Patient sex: F
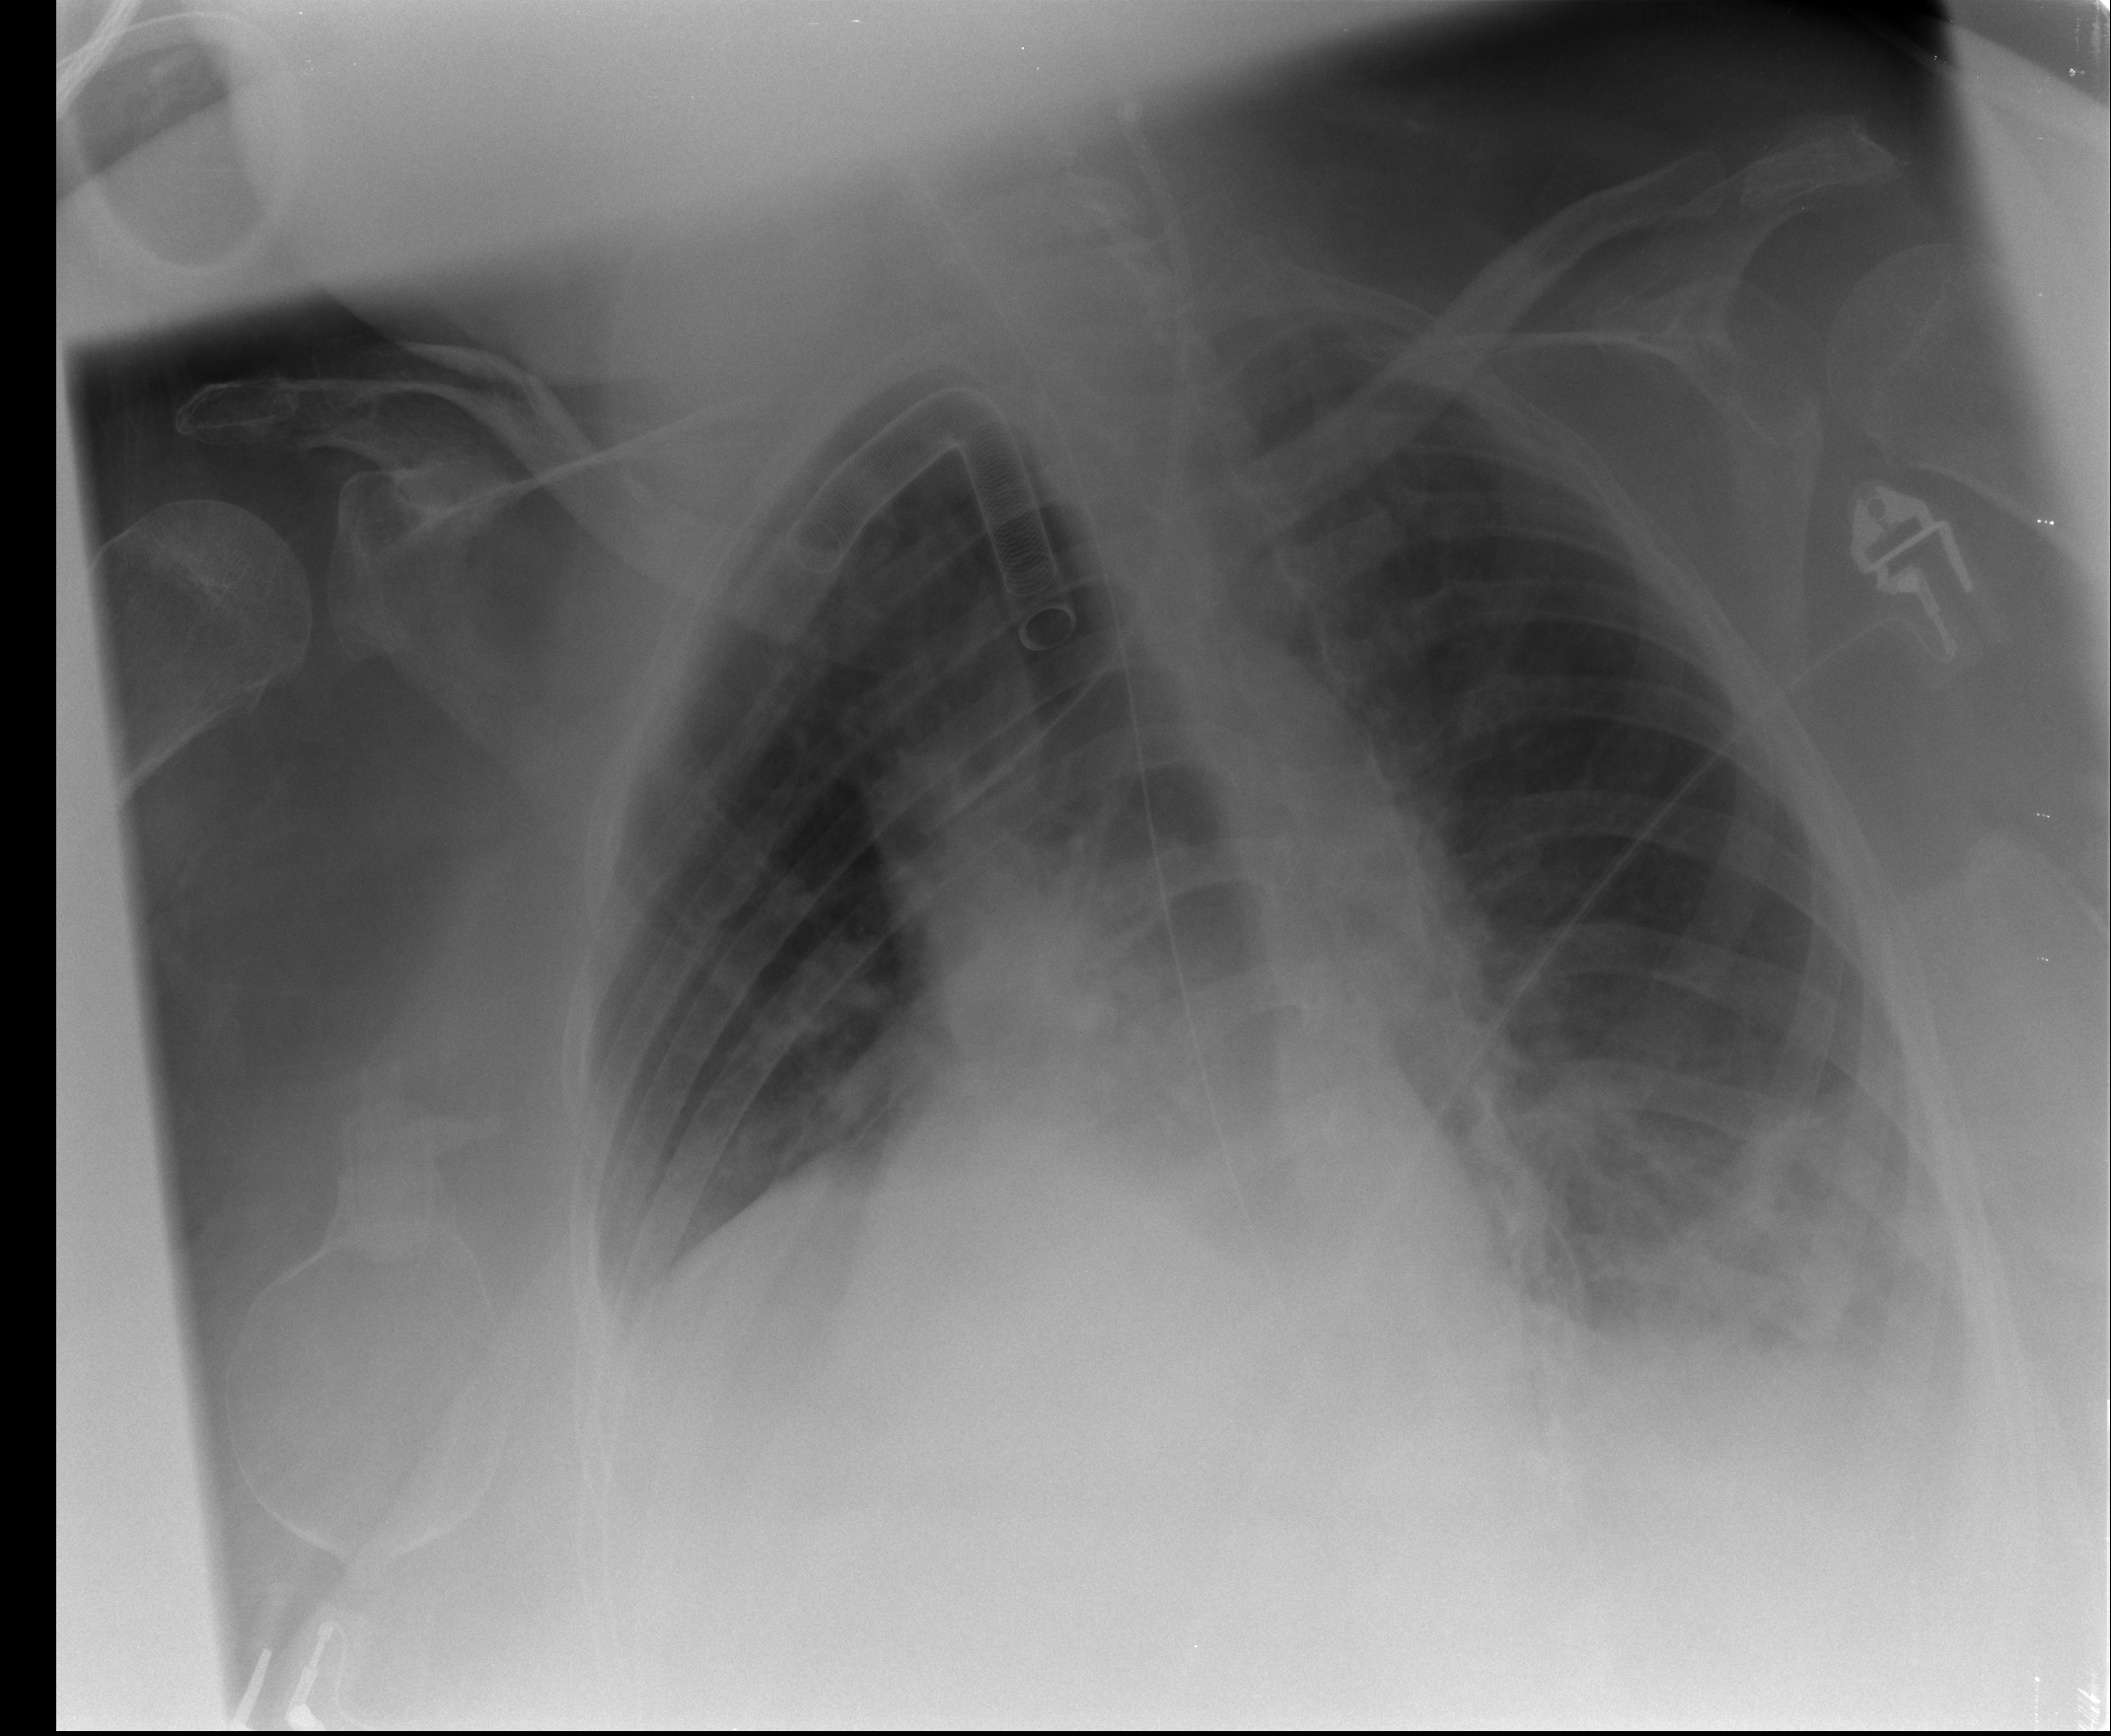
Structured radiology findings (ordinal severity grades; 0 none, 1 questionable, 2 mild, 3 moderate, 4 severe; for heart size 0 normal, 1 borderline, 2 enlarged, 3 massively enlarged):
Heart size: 0
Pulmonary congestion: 0
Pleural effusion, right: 0
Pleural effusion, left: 1
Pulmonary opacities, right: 0
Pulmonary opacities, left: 0
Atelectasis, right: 0
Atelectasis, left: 1